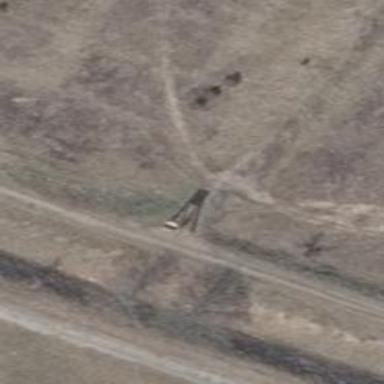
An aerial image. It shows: Hunting stand.